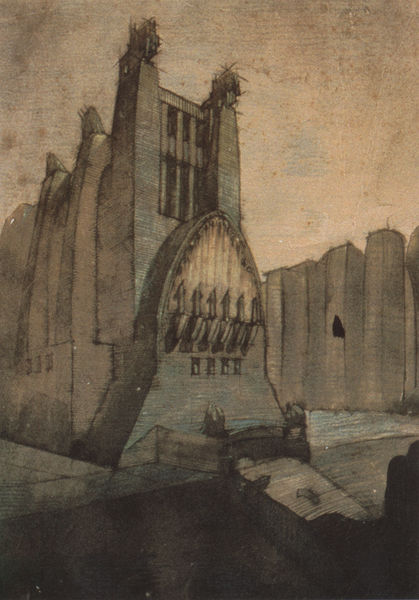
Titel: Edificio monumentale
Künstler: Antonio Sant' Elia
Standort: Como
Institution: Museo Civico
Schlagwörter: blau, dunkel, gemälde, himmel, wasser, wolken, aquarell, fluss, ocker, stadt, braun, fenster, grau, hell, hintergrund, holz, licht, pfeiler, schwarz, skizze, straße, weiss, zeichnung, gebäude, haus, schloss, weg, zaun, beige, expressionismus, wand, architektur, stein, bach, häuser, brücke, kirche, sonne, dunkelheit, gotik, oval, rund, turm, schiff, düster, bogen, fassade, perspektive, studie, fahne, leer, modern, mauer, farblos, sepia, krieg, steg, treppe, zerstörung, symmetrie, hoch, striche, tor, bögen, verderben, laviert, tusche, ruine, burg, türme, dom, futuristisch, beton, festung, groß, bahnhof, entwurf, kathedrale, bedrohung, finsternis, mauern, verdammnis, vision, grautöne, phantasie, fantasie, bau, tief, baustelle, architekturzeichnung, utopie, neogotik, vertikal, irreal, wuchtig, thronen, ding, archaisch, parabel, zukunft, earchitektur